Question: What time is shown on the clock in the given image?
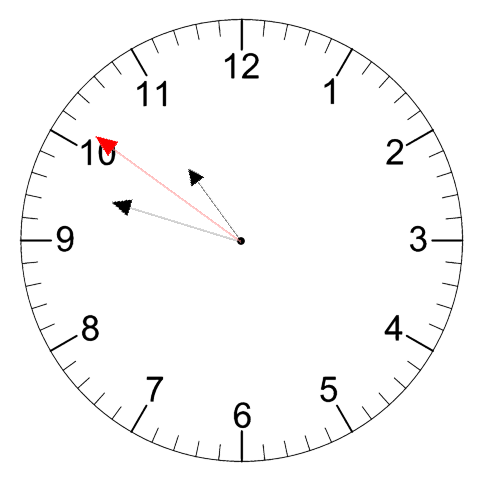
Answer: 10:47:51